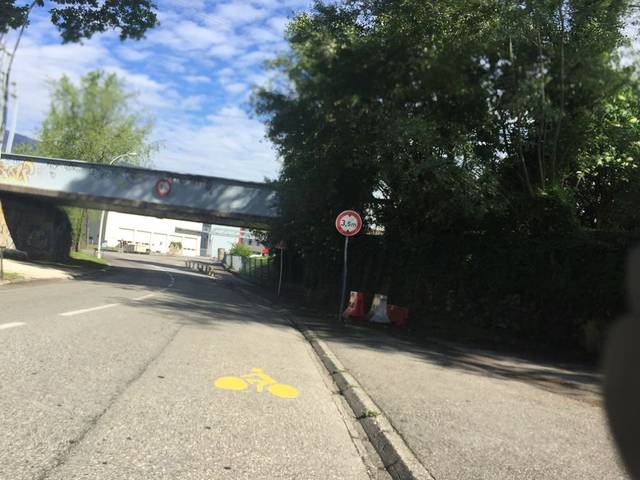
Region: France
Coordinates: 45.588, 5.899